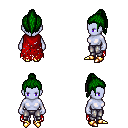
a pixel art fantasy rpg character, female body template, dark elf, purple skin, red tattered cape, metal pants, green long topknot hairstyle, gold boots, four views (front, back, left, right), 2x2 character sprite sheet, small pixel art, hard edges, no anti-aliasing